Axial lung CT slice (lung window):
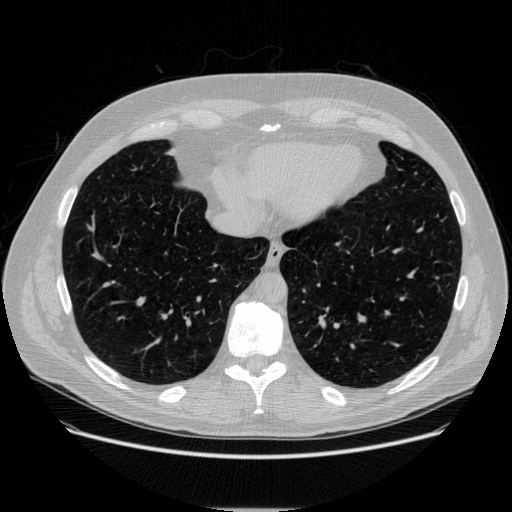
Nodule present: no